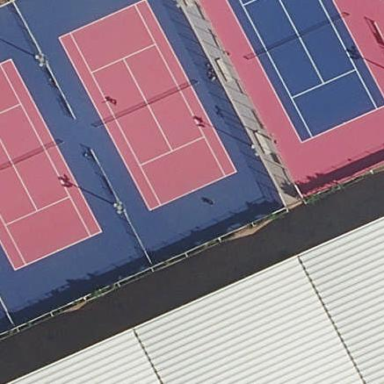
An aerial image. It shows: Tennis court in leisure pitch.